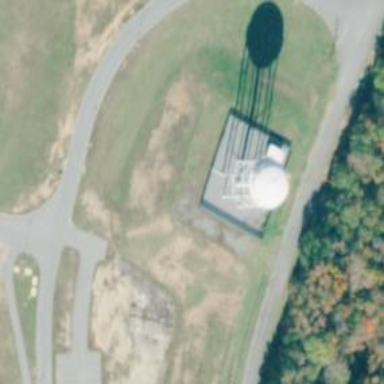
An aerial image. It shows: Water tower that is man-made.